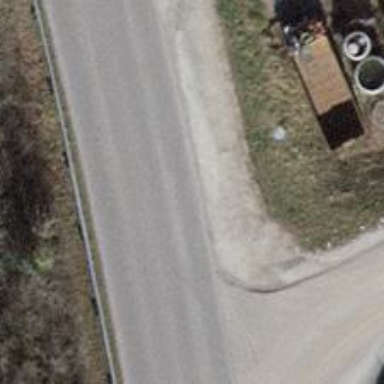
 now abandoned with nearby defunct railway."